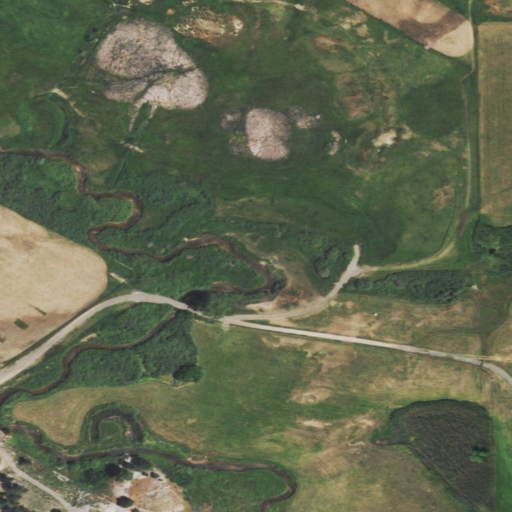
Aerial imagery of valley in Wyoming named Charlie House Draw containing pasture, herbaceous wetlands, woody wetlands, shrub, and evergreen forest